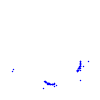
Particle: pion